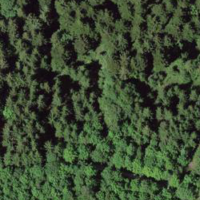
EUNIS habitat code: 43
Species observed at this site:
Senecio ovatus